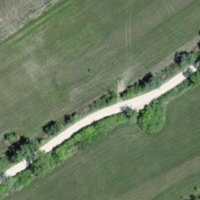
EUNIS habitat code: 21
Species observed at this site:
Cornus sanguinea
Misumena vatia